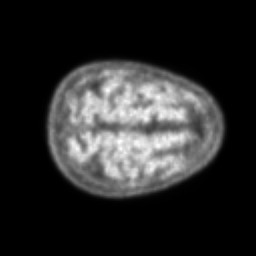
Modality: PET
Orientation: axial
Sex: female
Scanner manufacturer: ge